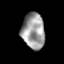
Tissue: prostate
Cell type: T cells
Senescence score: 0.3584
Nuclear area (px): 799
Mean DAPI intensity: 156.202